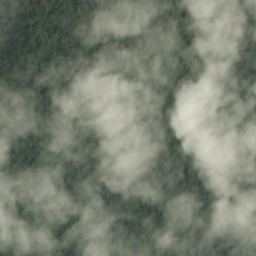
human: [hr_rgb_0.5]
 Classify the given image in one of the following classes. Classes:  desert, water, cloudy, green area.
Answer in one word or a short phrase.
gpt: cloudy